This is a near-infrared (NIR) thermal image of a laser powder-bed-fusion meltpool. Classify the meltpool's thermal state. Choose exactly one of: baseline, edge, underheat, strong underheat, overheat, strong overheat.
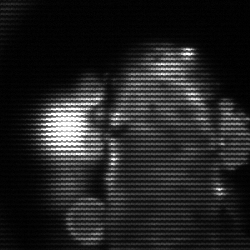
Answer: strong underheat